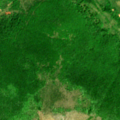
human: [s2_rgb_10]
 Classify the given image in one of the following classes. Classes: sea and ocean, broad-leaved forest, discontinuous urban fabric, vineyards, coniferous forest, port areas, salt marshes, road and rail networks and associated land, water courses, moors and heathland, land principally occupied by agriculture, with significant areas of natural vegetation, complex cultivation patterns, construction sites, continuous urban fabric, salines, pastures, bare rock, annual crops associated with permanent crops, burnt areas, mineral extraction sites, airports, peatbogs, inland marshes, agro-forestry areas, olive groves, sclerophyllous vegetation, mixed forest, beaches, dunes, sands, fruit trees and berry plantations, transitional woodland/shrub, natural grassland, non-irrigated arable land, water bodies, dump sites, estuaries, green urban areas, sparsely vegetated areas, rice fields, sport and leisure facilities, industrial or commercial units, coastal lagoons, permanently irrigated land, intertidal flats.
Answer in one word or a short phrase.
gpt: complex cultivation patterns, land principally occupied by agriculture, with significant areas of natural vegetation, broad-leaved forest, natural grassland